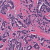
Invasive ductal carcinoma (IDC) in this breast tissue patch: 1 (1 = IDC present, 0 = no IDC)